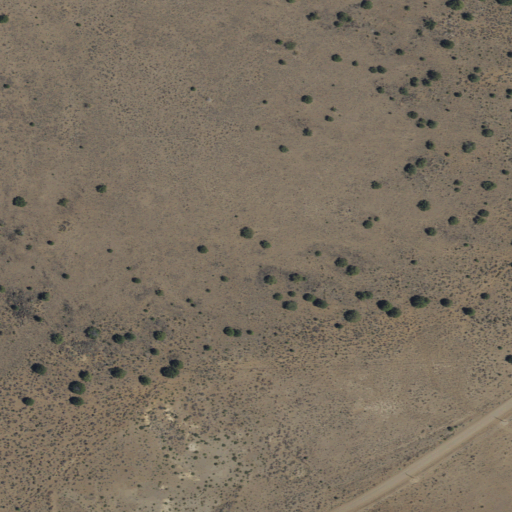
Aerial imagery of ridge(s) in California named Juniper Ridge containing shrub, low intensity development, open development, and medium intensity development